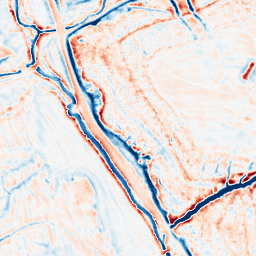
Category: edge_preserving
Decomposition family: bilateral
Decomposition parameters: d: 15
sigma_color: 100
sigma_space: 75
Upsampling method: sinc_hamming
Upsampling parameters: scale: 4
kernel_size: 8
Upsampling scale: 4